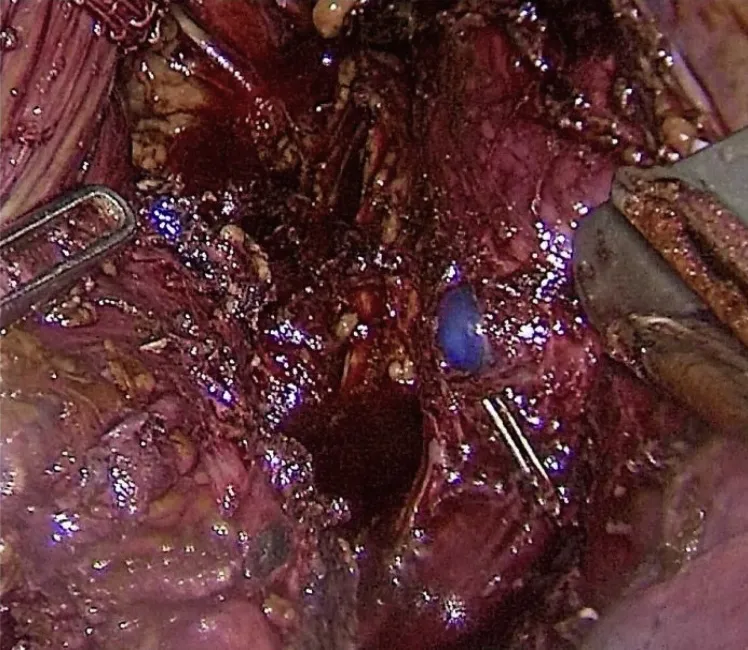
The double-lumen endotracheal tube blue bronchial cuff is seen in the right main bronchus through the rupture.
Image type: medical_photograph (other_medical_photograph)